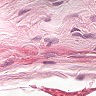
Metastatic tissue present: no